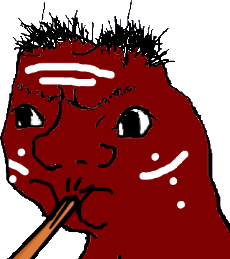
Label: 5_Grug